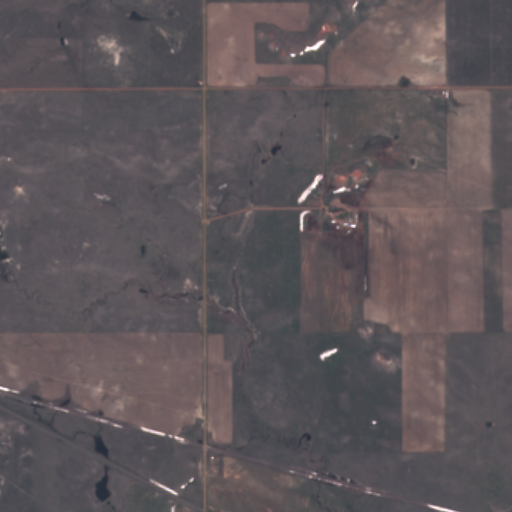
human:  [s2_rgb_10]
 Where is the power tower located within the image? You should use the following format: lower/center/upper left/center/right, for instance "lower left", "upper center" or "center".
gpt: The power tower is located in the upper of the image.
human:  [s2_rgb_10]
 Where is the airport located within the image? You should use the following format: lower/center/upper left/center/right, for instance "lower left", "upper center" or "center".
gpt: There is no airport in the image.